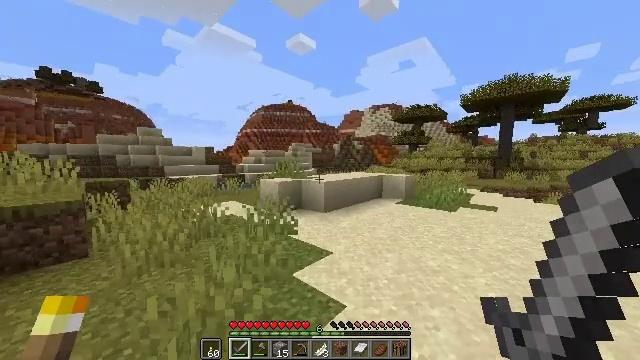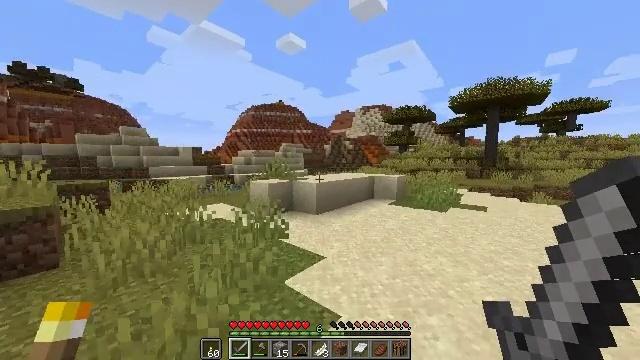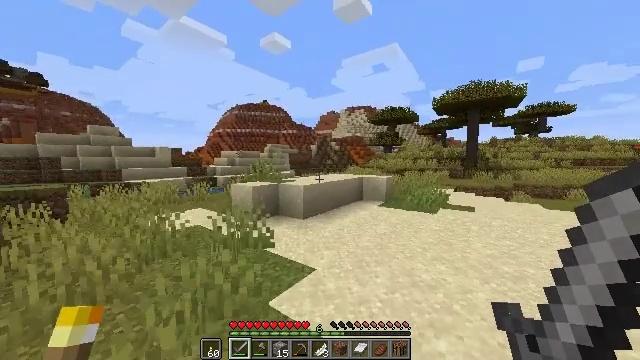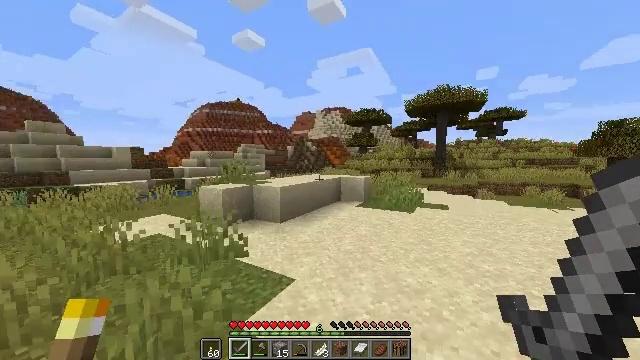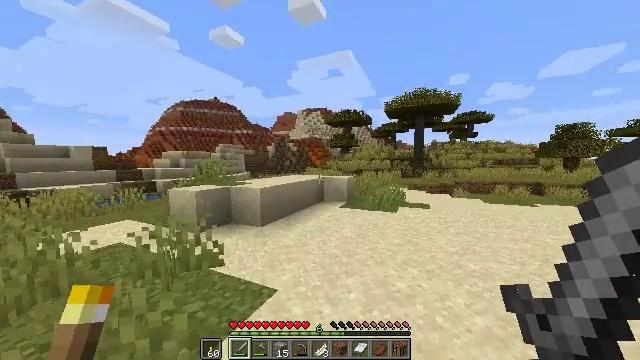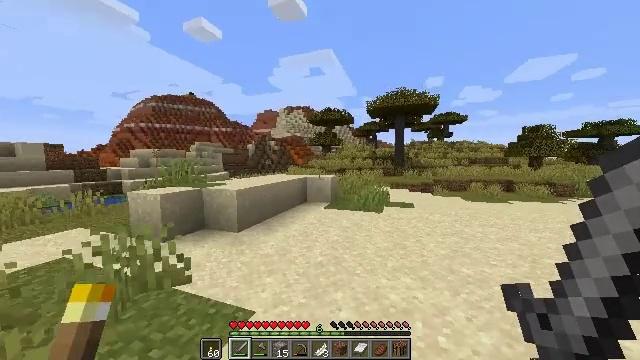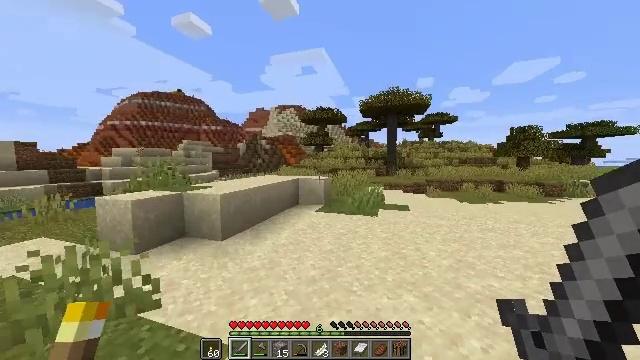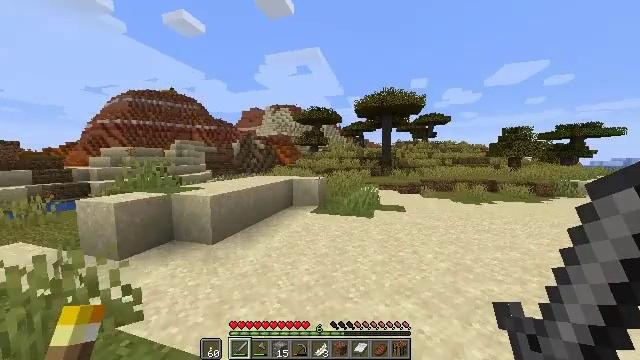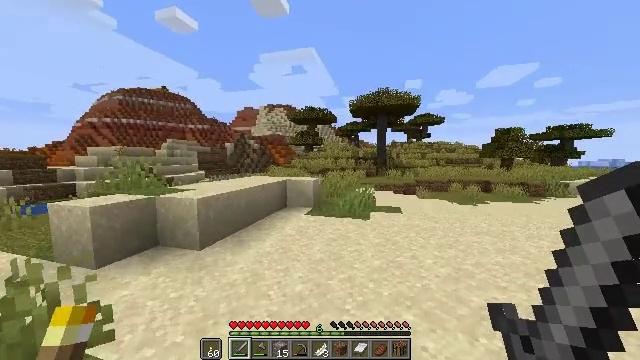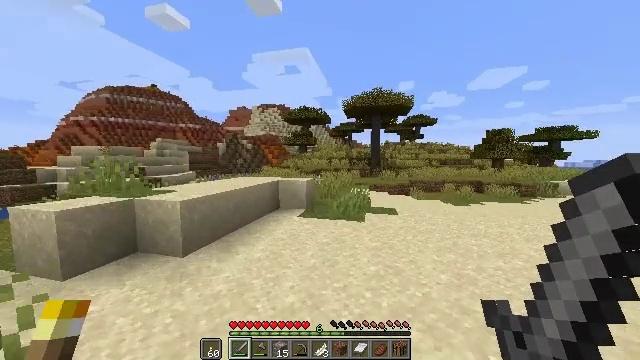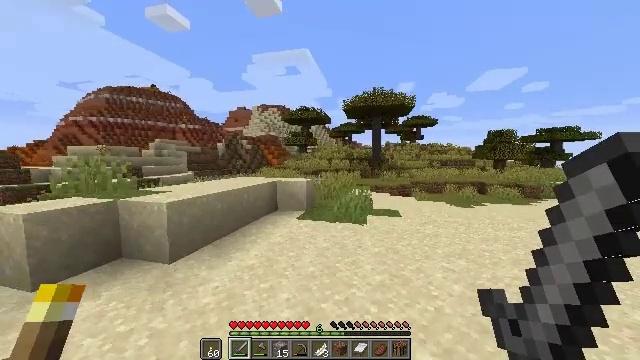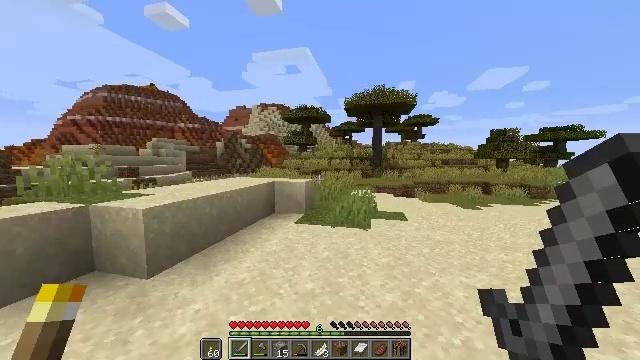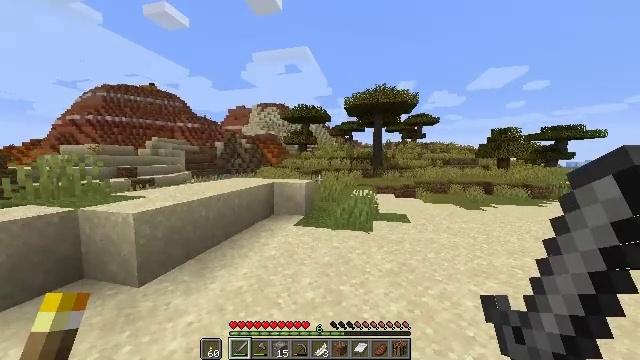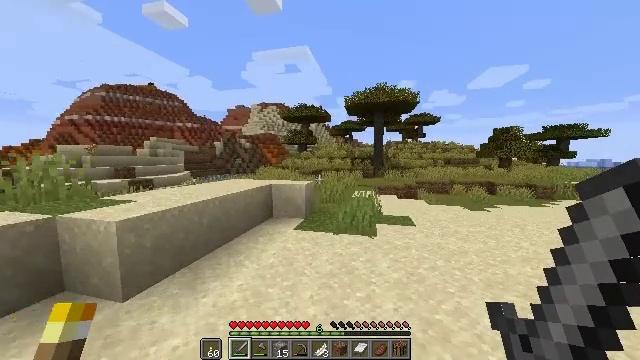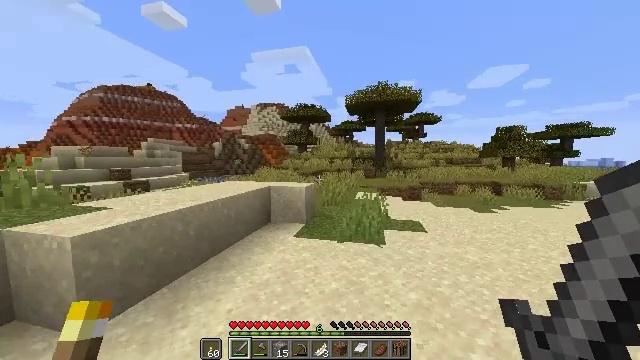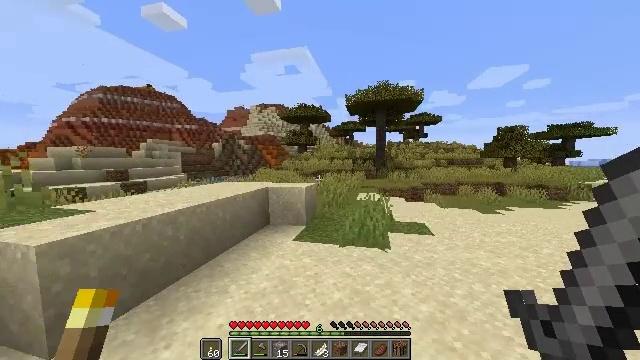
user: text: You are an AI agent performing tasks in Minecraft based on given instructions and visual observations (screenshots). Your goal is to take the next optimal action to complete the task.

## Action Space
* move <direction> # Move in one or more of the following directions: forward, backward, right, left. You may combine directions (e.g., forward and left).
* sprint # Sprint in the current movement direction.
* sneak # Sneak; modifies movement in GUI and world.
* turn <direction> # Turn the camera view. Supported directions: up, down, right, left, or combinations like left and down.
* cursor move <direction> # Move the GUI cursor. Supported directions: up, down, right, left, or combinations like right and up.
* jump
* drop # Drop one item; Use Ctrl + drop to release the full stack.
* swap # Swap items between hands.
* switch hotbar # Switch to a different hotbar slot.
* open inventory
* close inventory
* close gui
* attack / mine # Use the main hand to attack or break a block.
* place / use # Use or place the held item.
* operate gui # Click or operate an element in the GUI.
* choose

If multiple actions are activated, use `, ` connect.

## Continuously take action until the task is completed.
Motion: motion action
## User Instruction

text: Break packed ice to add to inventory.
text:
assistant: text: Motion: move forward, sprint, turn right
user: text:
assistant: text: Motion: move forward, sprint, turn right
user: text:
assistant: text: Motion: move forward, sprint, turn right
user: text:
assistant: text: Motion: move forward, sprint, turn right
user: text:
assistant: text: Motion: move forward, sprint, turn right
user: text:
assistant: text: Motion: move forward, sprint, turn right
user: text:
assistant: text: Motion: move forward, sprint, turn right
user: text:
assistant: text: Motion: move forward, sprint, turn right
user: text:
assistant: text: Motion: move forward, sprint, turn right
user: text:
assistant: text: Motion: move forward, sprint
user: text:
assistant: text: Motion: move forward, sprint
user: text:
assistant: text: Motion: move forward, sprint
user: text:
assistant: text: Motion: move forward, sprint
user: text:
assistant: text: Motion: move forward, sprint
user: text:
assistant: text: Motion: move forward, sprint
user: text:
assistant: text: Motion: move forward, sprint, turn right
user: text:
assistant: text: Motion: move forward, sprint, turn right
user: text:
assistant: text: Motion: move forward, sprint
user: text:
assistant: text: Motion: move forward, sprint
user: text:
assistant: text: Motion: move forward, sprint
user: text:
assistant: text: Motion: move forward, sprint
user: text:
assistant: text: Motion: move forward, sprint
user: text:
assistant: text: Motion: move forward, sprint
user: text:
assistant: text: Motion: move forward, sprint
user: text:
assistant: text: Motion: move forward, sprint
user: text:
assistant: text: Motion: move forward, sprint, turn left
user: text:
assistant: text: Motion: move forward, sprint, turn left
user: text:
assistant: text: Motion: move forward, sprint, turn left
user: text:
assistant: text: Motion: move forward, sprint, turn left
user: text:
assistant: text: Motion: move forward, sprint, turn left, jump